Question: I'm receiving UDP packets from a server ( exactly: Open Sound Control packets). i'm storing those packets in a ByteArray.
I want to convert this ByteArray into String so i can exploit the data received. I tried a lot of conversion but each time i'm having non readable charachters.
Here is the code :
'''
| server peerAddr |
server := SocketAccessor newUDPserverAtPort: 3333.
peerAddr := IPSocketAddress new.
buffer := ByteArray new: 1024.
[ server readWait.
server receiveFrom: peerAddr buffer: buffer.
Transcript show: (buffer asString) ; cr ; flush. ] repeat.
'''
I also tried the following conversion but in vain:
'''
buffer asByteString.
buffer asStringEncoding:#UTF8.
buffer asStringEncoding:#UTF16.
buffer asString.
buffer asBase64String.
buffer asFourByteString
buffer withEncoding: #ASCII
'''
Here is the string output :

Any help?
: The received data is open sound control data so it has a specific formatting, that's why it's diplayed like that, i need to parse ints, floats, strings, whitin a specific bytearray indexs. Does anyone recomand a package that offer those possibilities ?
Thx in advance.
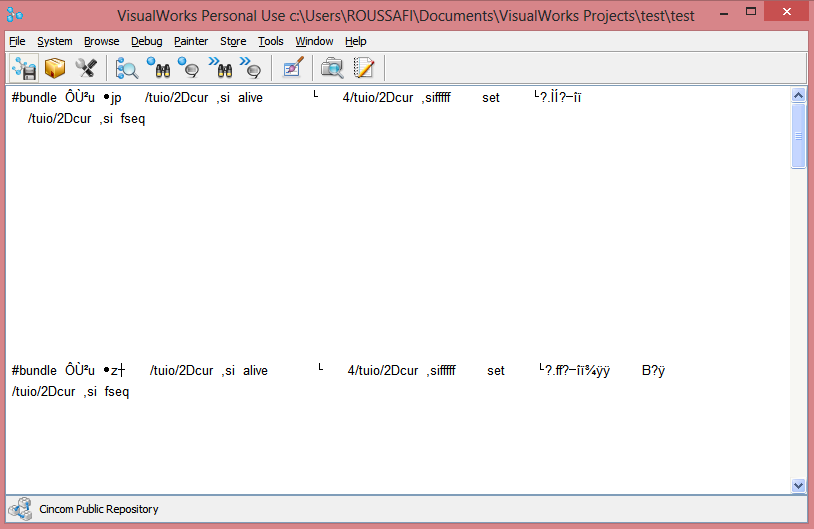
Answer: You probably can borrow a lot of the code for Squeak's OSC package: <URL>